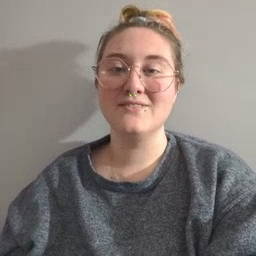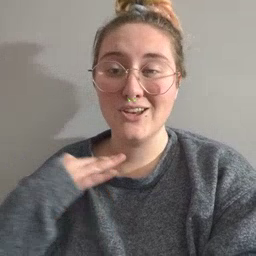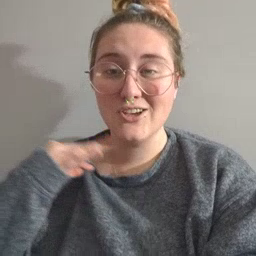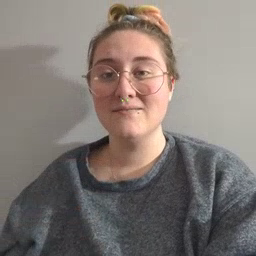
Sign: shirt